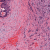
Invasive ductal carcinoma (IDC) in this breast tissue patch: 0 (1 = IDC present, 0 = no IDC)